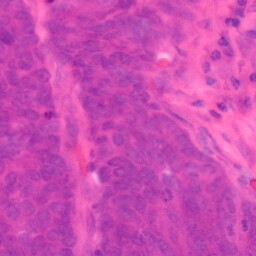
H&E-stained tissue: Colon